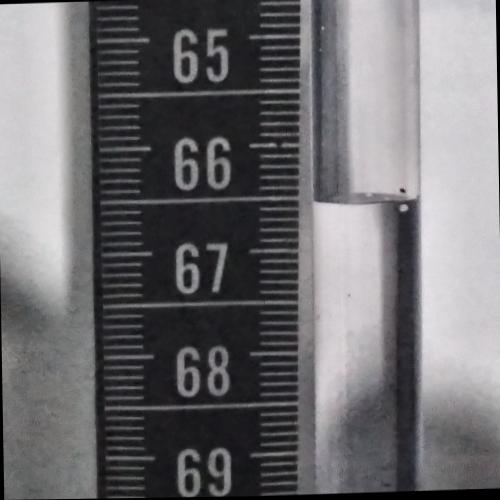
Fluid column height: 66.5 cm